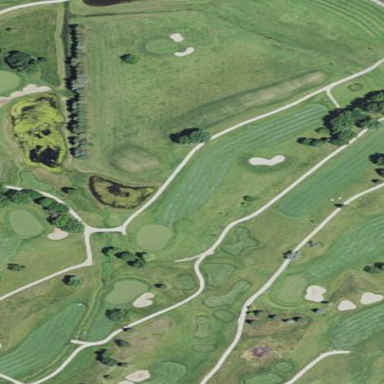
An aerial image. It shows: Golf fairway surrounded by grass.